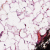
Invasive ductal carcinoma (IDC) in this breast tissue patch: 0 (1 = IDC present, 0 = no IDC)